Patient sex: M
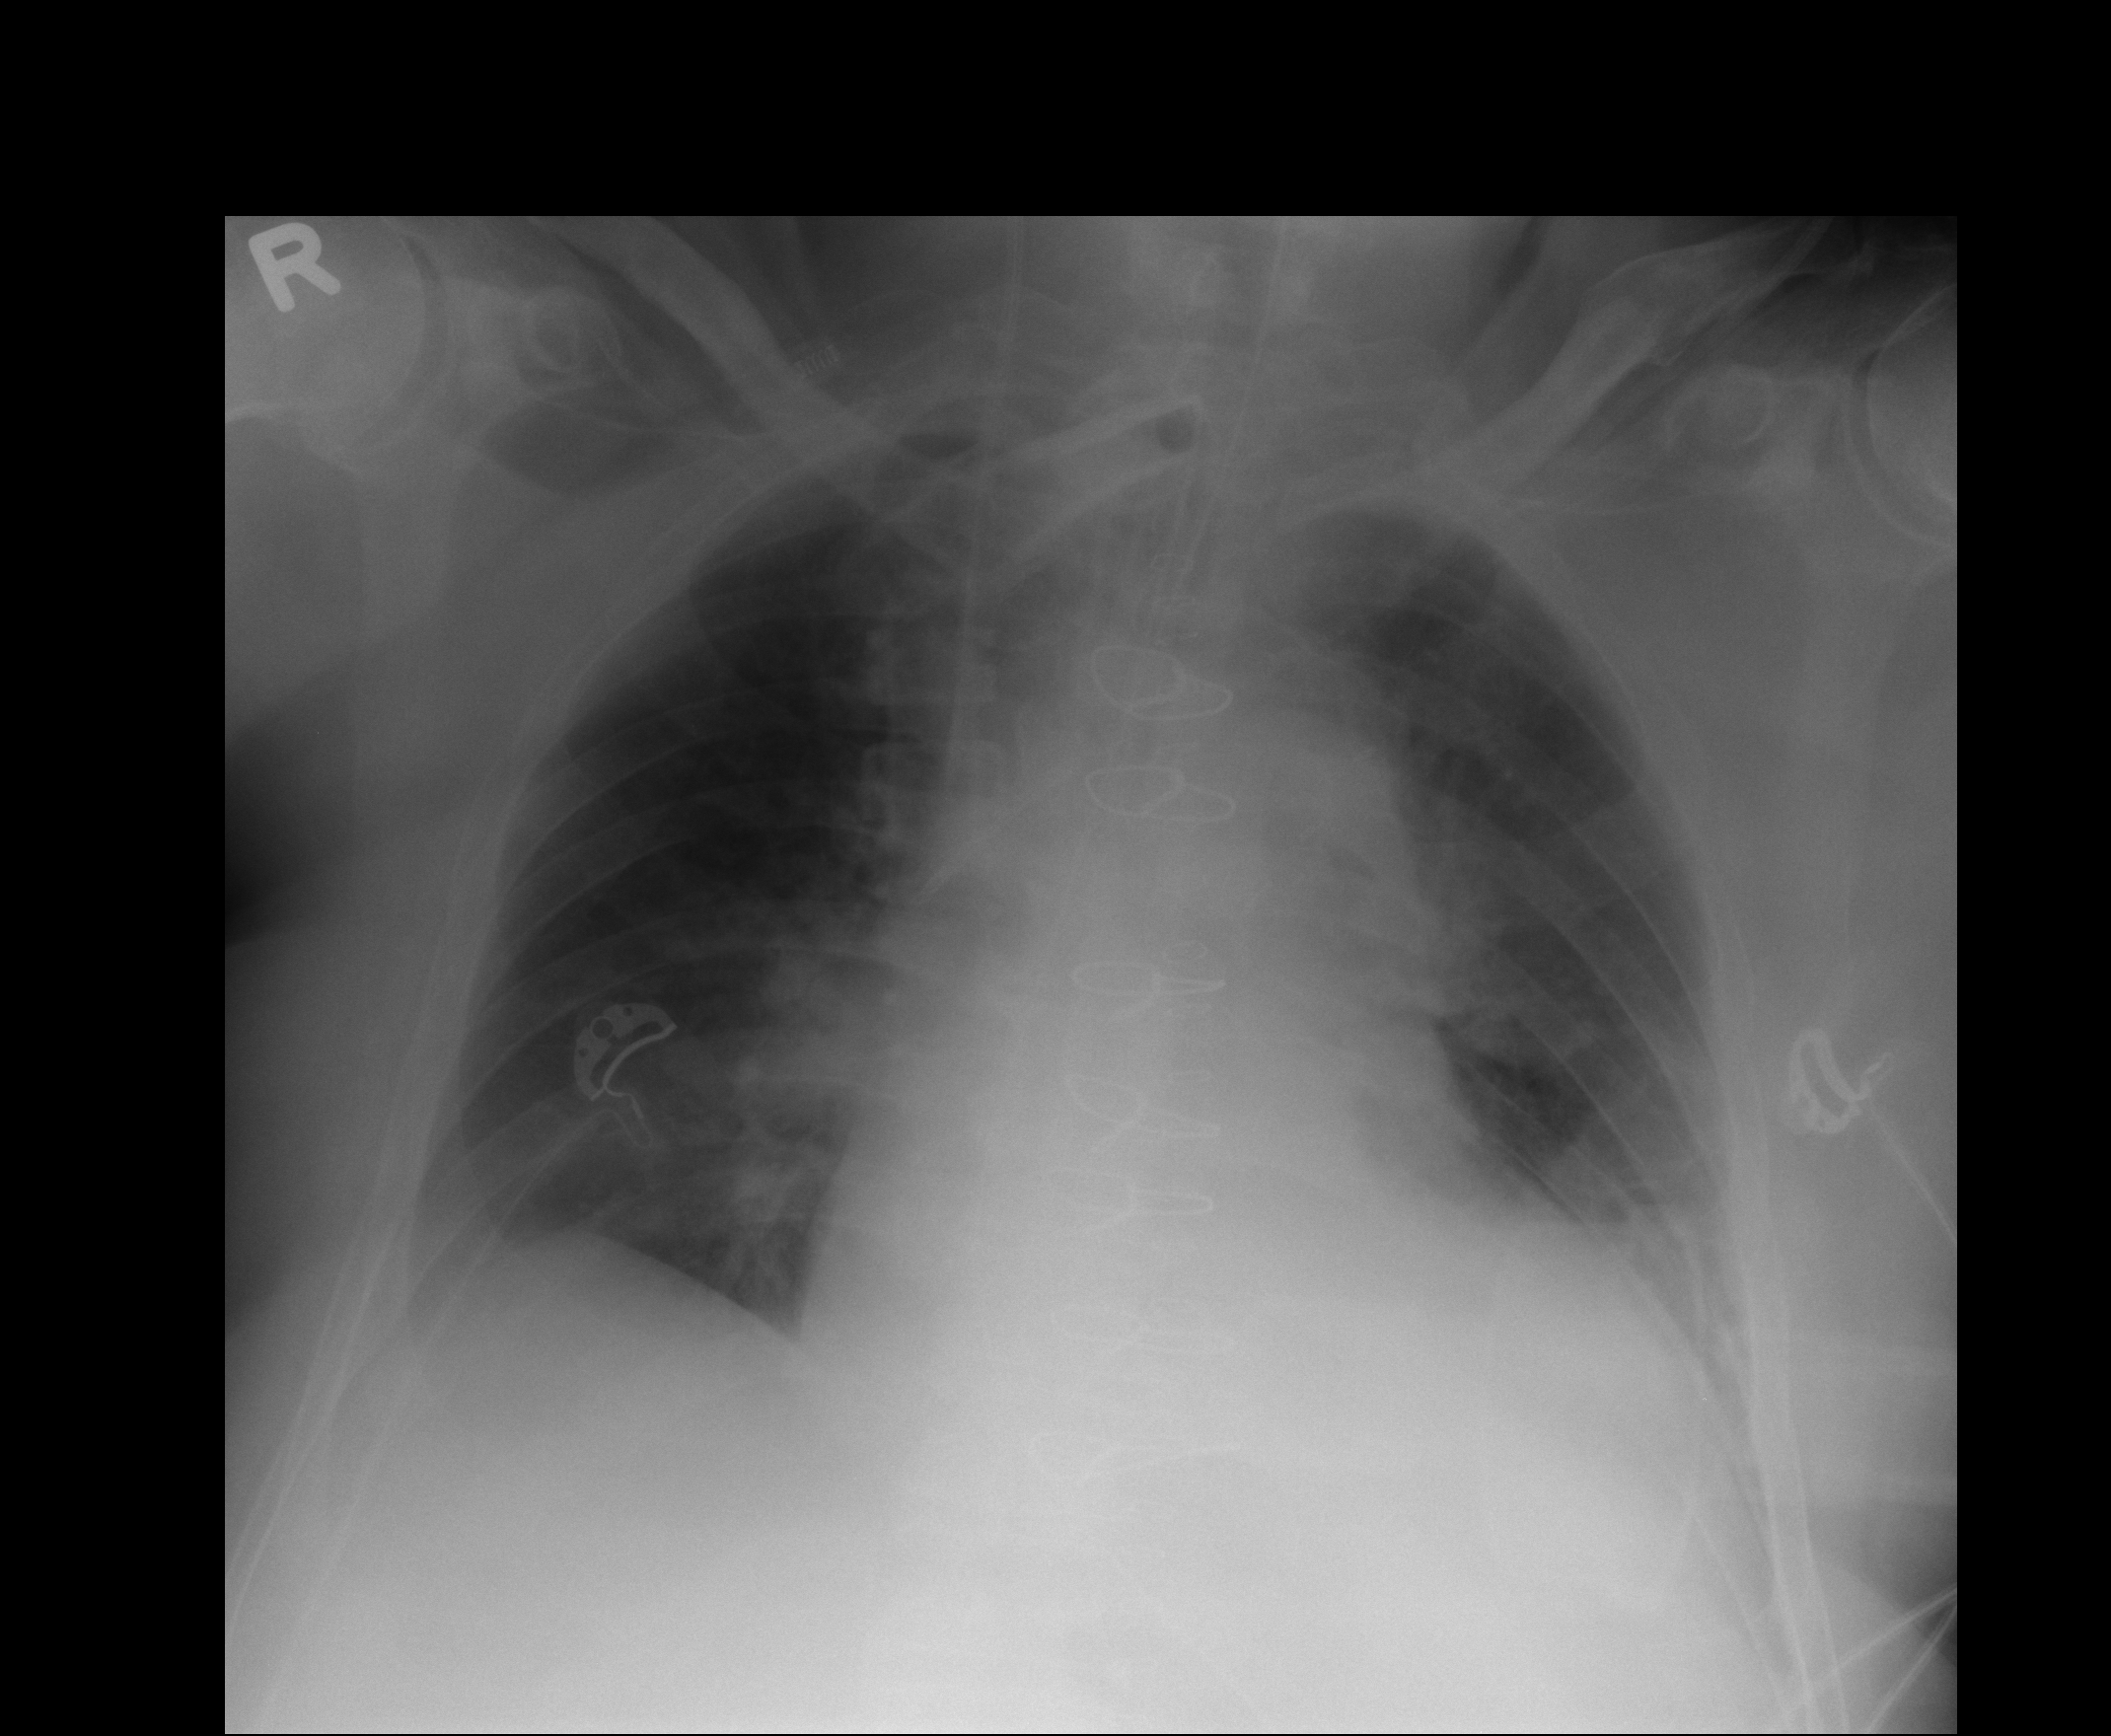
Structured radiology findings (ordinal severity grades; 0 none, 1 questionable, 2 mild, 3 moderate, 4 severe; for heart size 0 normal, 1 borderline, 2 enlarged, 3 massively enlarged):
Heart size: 2
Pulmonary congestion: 2
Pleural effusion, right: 2
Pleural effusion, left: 2
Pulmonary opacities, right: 0
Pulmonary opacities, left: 2
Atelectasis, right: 2
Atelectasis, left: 2